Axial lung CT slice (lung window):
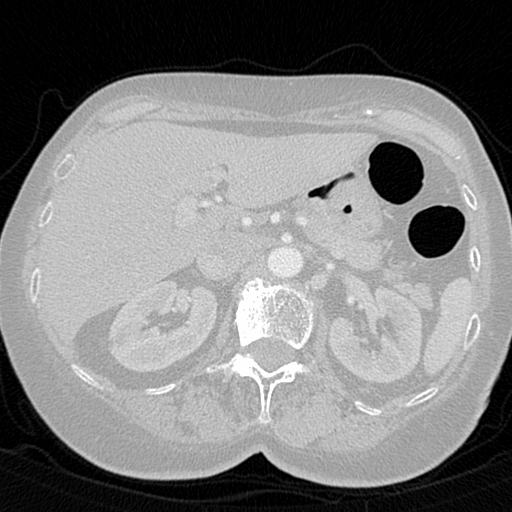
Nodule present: no